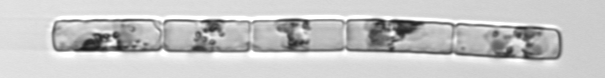
Label: Guinardia_delicatula